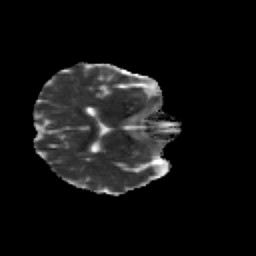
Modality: MD
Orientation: axial
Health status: healthy
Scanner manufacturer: siemens
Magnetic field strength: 3 T
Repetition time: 12 s
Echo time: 0.092 s